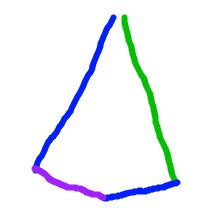
Shape: kite